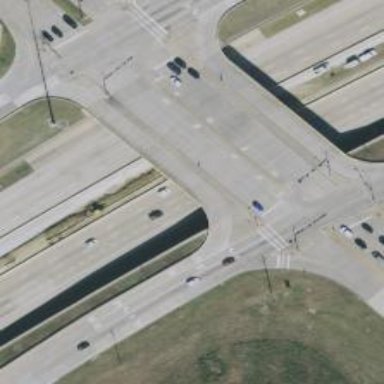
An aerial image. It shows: Secondary link road.